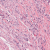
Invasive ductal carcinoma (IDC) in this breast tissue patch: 1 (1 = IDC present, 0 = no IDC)